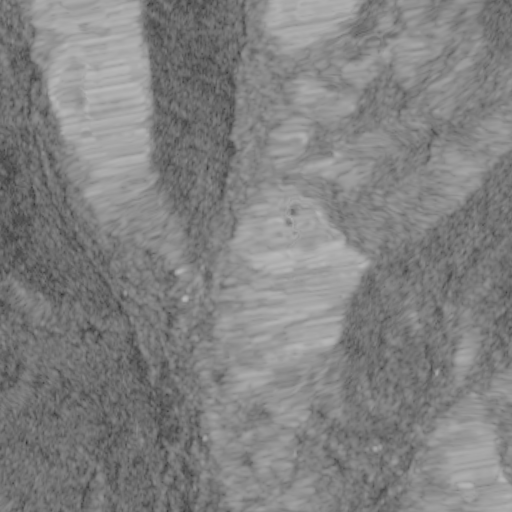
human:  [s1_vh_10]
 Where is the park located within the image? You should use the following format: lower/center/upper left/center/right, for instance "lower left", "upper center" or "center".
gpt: The park is located in the lower center of the image.
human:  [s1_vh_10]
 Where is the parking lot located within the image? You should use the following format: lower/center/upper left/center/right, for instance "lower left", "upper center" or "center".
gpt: The parking lot is located in the lower center of the image.
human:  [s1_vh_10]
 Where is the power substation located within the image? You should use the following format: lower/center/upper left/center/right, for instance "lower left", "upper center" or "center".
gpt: The power substation is located in the upper left of the image.
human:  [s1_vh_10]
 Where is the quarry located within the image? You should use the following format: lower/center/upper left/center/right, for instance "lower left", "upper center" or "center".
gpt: There is no quarry in the image.

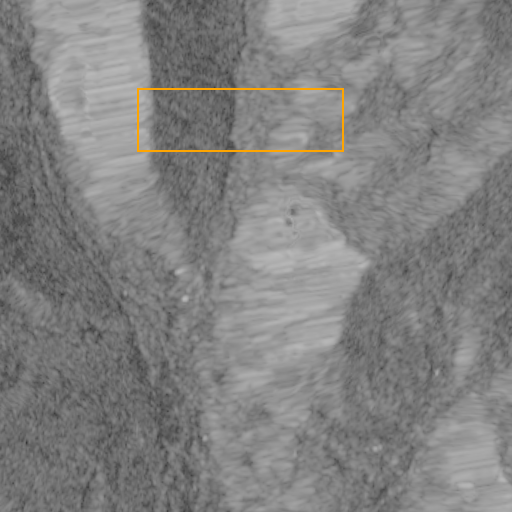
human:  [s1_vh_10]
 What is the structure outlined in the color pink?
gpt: There is no pink outline.
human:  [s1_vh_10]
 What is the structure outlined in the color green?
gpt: There is no structure outlined in green.